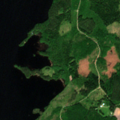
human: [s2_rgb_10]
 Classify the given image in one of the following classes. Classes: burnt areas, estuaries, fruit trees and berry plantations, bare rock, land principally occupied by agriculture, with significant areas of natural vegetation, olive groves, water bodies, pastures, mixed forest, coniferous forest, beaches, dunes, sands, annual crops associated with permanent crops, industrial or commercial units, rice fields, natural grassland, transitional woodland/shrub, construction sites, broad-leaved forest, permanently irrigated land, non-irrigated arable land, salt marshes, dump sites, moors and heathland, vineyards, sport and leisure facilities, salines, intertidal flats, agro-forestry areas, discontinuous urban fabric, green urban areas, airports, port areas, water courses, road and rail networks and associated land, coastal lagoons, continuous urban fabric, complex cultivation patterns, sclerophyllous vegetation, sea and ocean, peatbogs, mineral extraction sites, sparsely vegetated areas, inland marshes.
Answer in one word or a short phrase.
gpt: mixed forest, water bodies